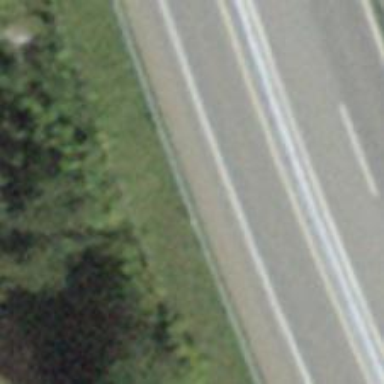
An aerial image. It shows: Asphalt trunk motorway.